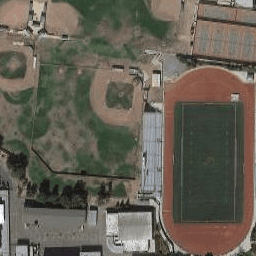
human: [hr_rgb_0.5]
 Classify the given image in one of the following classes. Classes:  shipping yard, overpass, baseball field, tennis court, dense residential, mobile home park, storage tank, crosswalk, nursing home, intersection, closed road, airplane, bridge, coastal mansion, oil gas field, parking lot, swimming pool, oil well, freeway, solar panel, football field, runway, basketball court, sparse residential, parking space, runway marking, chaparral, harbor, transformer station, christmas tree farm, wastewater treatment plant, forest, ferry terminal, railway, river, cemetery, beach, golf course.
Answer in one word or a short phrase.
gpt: football field